Interaction volume radius: 10 \u00c5
Interaction volume height: 15 \u00c5
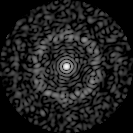
Disorder parameter: 0.82